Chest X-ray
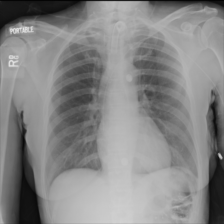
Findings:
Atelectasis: negative
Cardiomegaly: negative
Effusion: negative
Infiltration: negative
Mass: negative
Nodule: negative
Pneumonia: negative
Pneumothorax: negative
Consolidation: negative
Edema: negative
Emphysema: negative
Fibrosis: negative
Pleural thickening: negative
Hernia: negative